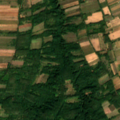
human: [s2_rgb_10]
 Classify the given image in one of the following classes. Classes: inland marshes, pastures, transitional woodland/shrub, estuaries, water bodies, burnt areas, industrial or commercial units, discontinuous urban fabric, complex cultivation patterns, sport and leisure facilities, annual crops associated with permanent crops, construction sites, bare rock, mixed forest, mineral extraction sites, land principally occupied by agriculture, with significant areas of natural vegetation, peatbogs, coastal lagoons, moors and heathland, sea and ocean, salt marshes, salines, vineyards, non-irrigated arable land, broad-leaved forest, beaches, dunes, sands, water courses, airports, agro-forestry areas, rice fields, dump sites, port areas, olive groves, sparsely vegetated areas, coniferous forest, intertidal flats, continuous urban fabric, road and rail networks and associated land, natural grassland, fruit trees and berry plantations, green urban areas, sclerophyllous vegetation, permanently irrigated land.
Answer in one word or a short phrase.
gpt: complex cultivation patterns, land principally occupied by agriculture, with significant areas of natural vegetation, broad-leaved forest